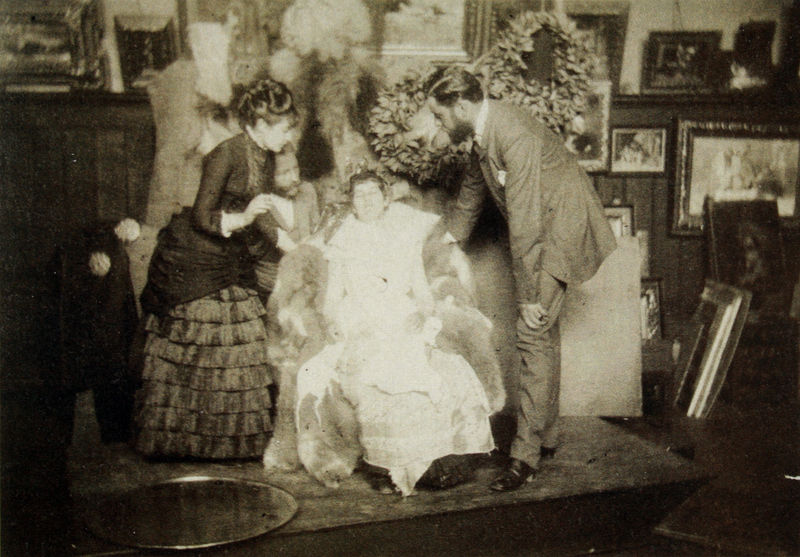
Titel: Sitzung mit dem Medium Lina Matzinger im Atelier Albert von Kellers
Künstler: Maximilian Höhn
Standort: München
Institution: Städtische Galerie im Lenbachhaus
Schlagwörter: mann, frau, kleid, schwarz, weiss, bilder, braut, hochzeit, fotographie